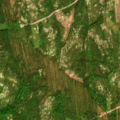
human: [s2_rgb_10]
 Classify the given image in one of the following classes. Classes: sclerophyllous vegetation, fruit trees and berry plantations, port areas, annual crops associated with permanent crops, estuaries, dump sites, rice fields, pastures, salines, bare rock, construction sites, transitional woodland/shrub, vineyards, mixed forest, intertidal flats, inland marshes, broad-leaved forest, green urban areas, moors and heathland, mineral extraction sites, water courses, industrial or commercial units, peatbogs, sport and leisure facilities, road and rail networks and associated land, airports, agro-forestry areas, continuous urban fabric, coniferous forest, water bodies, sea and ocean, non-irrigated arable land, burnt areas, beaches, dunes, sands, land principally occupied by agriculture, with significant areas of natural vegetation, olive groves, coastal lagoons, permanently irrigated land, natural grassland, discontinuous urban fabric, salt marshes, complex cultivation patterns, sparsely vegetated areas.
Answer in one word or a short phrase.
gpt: coniferous forest, mixed forest